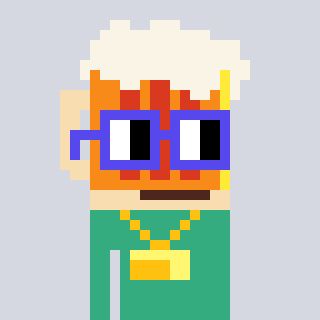
a pixel art character with square blue glasses, a beer-shaped head and a teal-colored body on a cool background